Question:
Here is my data. I want to take 6 rows, but I want all 'HeadlineCategoryId''s to be unique in my result list. If I select the top 6 I would take 2 rows from 'HeadlineCategoryID' 20 (6,2). Do you have any suggestions about it?
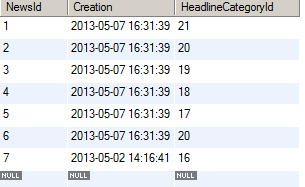
Answer: '''
SELECT a.*
FROM tableName a
INNER JOIN
(
SELECT HeadlineCategoryID, MAX(Creation) max_date
FROM TableName
GROUP BY HeadlineCategoryID
) b ON a.HeadlineCategoryID = b.HeadlineCategoryID AND
a.Creation = b.max_date
ORDER BY a.Creation DESC -- << specify here how are you going to sort
LIMIT 6 -- the records you want to get
'''
---
'''
SELECT a.*
FROM tableName a
INNER JOIN
(
SELECT HeadlineCategoryID, MAX(NewsID) max_id
FROM TableName
GROUP BY HeadlineCategoryID
) b ON a.HeadlineCategoryID = b.HeadlineCategoryID AND
a.NewsID = b.max_id
ORDER BY a.Creation DESC -- << specify here how are you going to sort
LIMIT 6 -- the records you want to get
'''